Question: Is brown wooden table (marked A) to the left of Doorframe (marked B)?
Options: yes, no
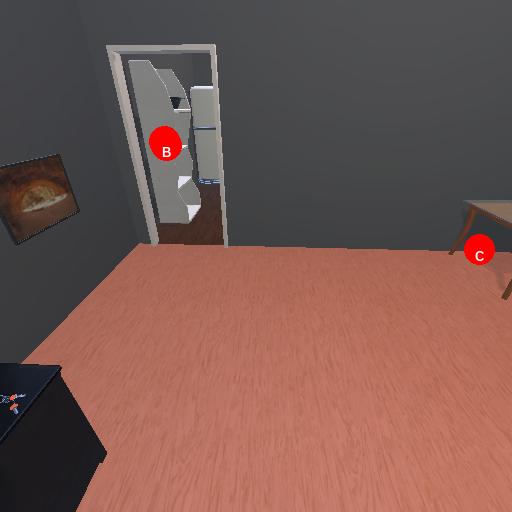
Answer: yes